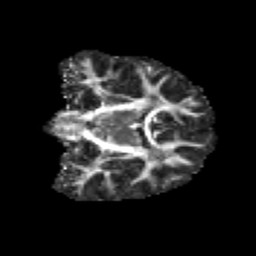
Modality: FA
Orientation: coronal
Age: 9
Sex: male
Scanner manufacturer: siemens
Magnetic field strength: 3 T
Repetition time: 3.8 s
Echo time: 0.07 s